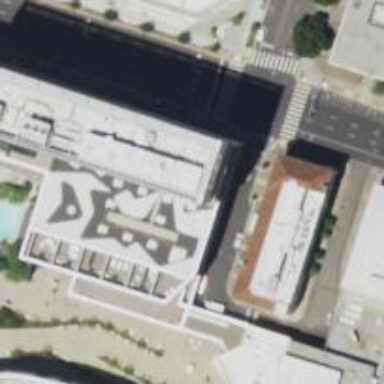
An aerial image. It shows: Hotel building.